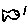
Label: fish